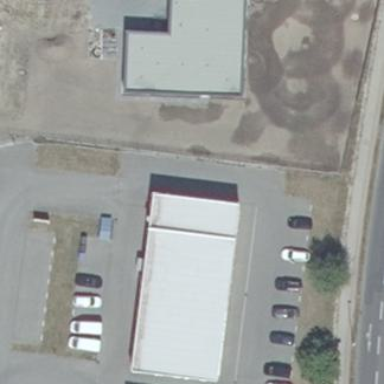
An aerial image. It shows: Building housing car repair shop.